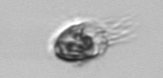
Label: Balanion